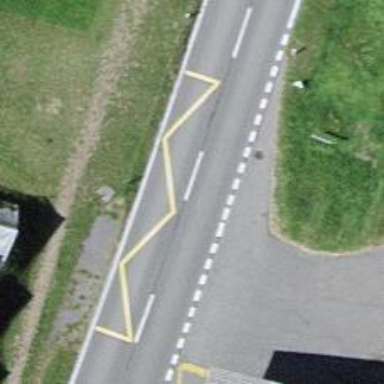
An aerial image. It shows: Bus stop with stop position for public transport.